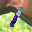
Label: 1